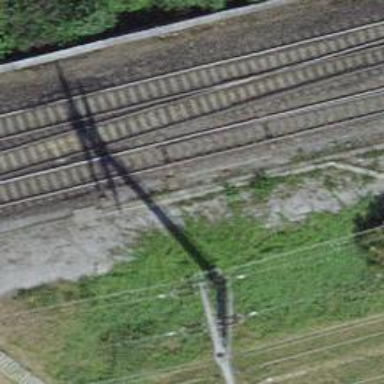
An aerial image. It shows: Single-track electrified railway siding with contact line.